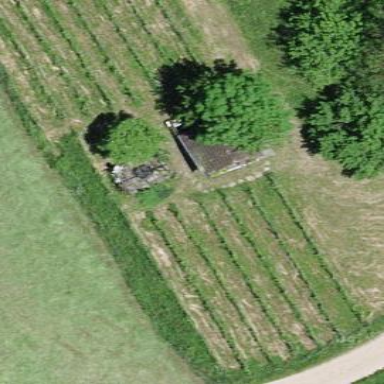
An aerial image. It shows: Vineyard.